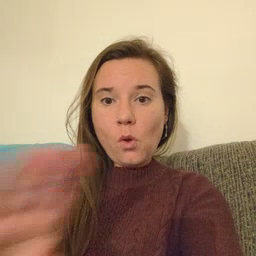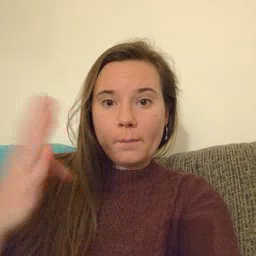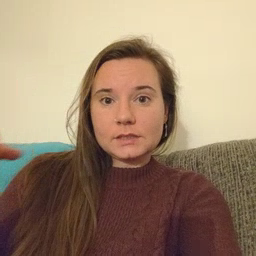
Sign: open